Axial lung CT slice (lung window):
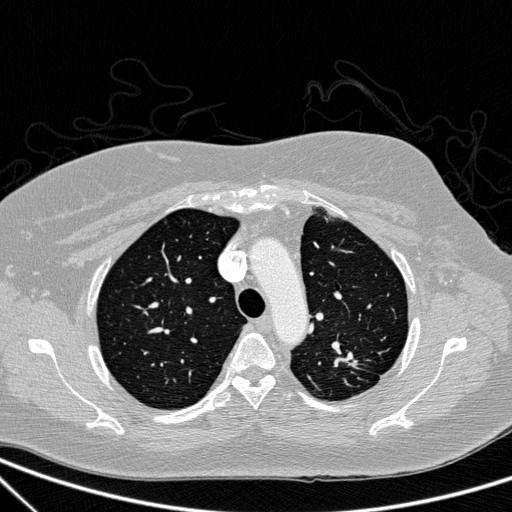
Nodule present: no